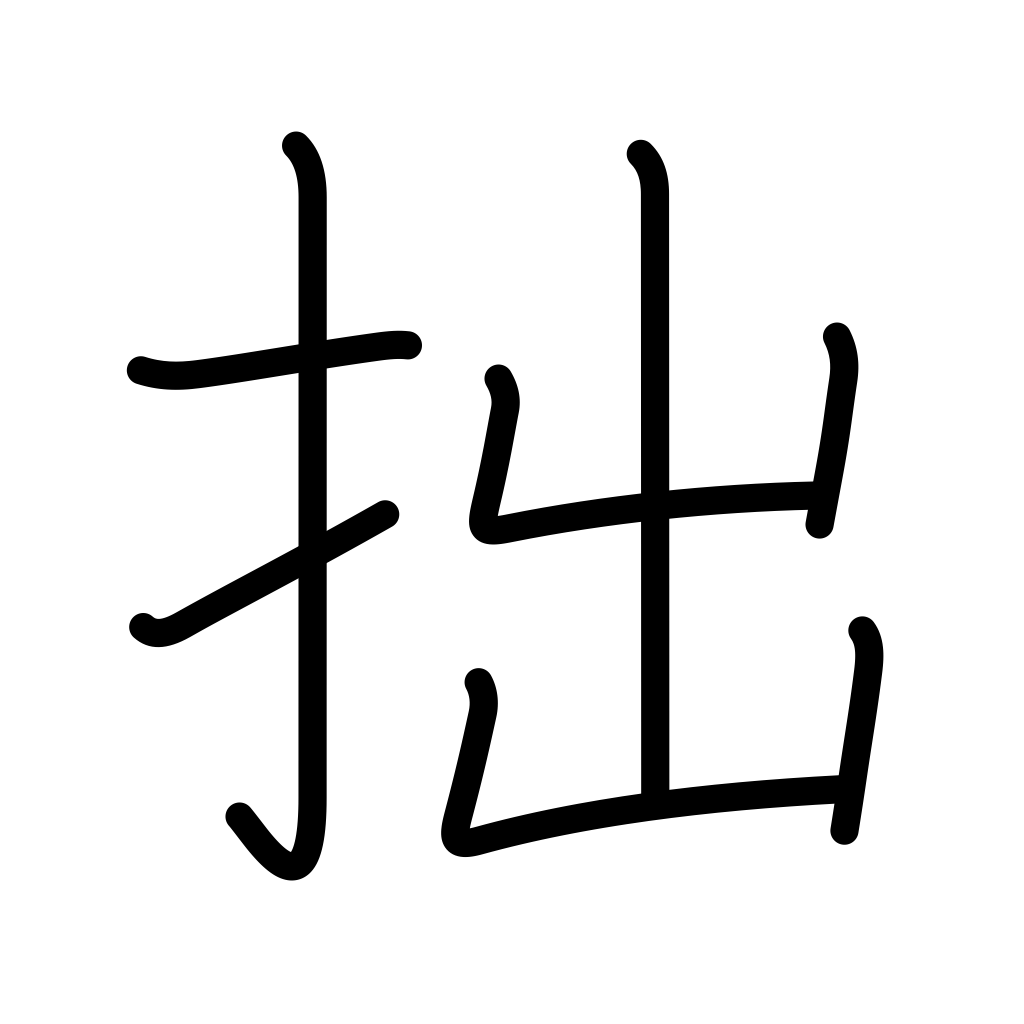
Meaning: bungling, clumsy, unskillful